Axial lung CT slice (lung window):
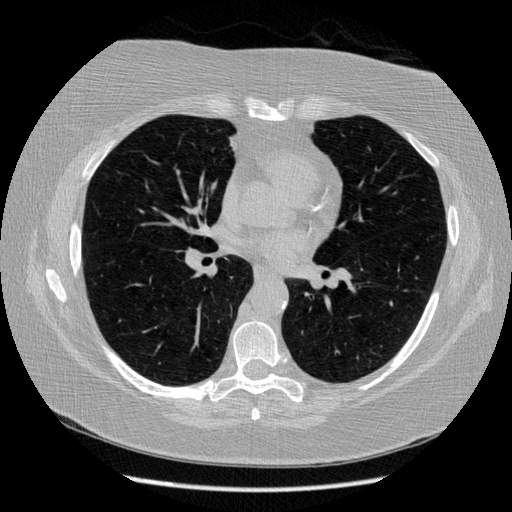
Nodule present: no